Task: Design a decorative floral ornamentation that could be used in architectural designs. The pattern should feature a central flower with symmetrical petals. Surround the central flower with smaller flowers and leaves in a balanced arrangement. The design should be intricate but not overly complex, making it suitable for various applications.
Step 804:
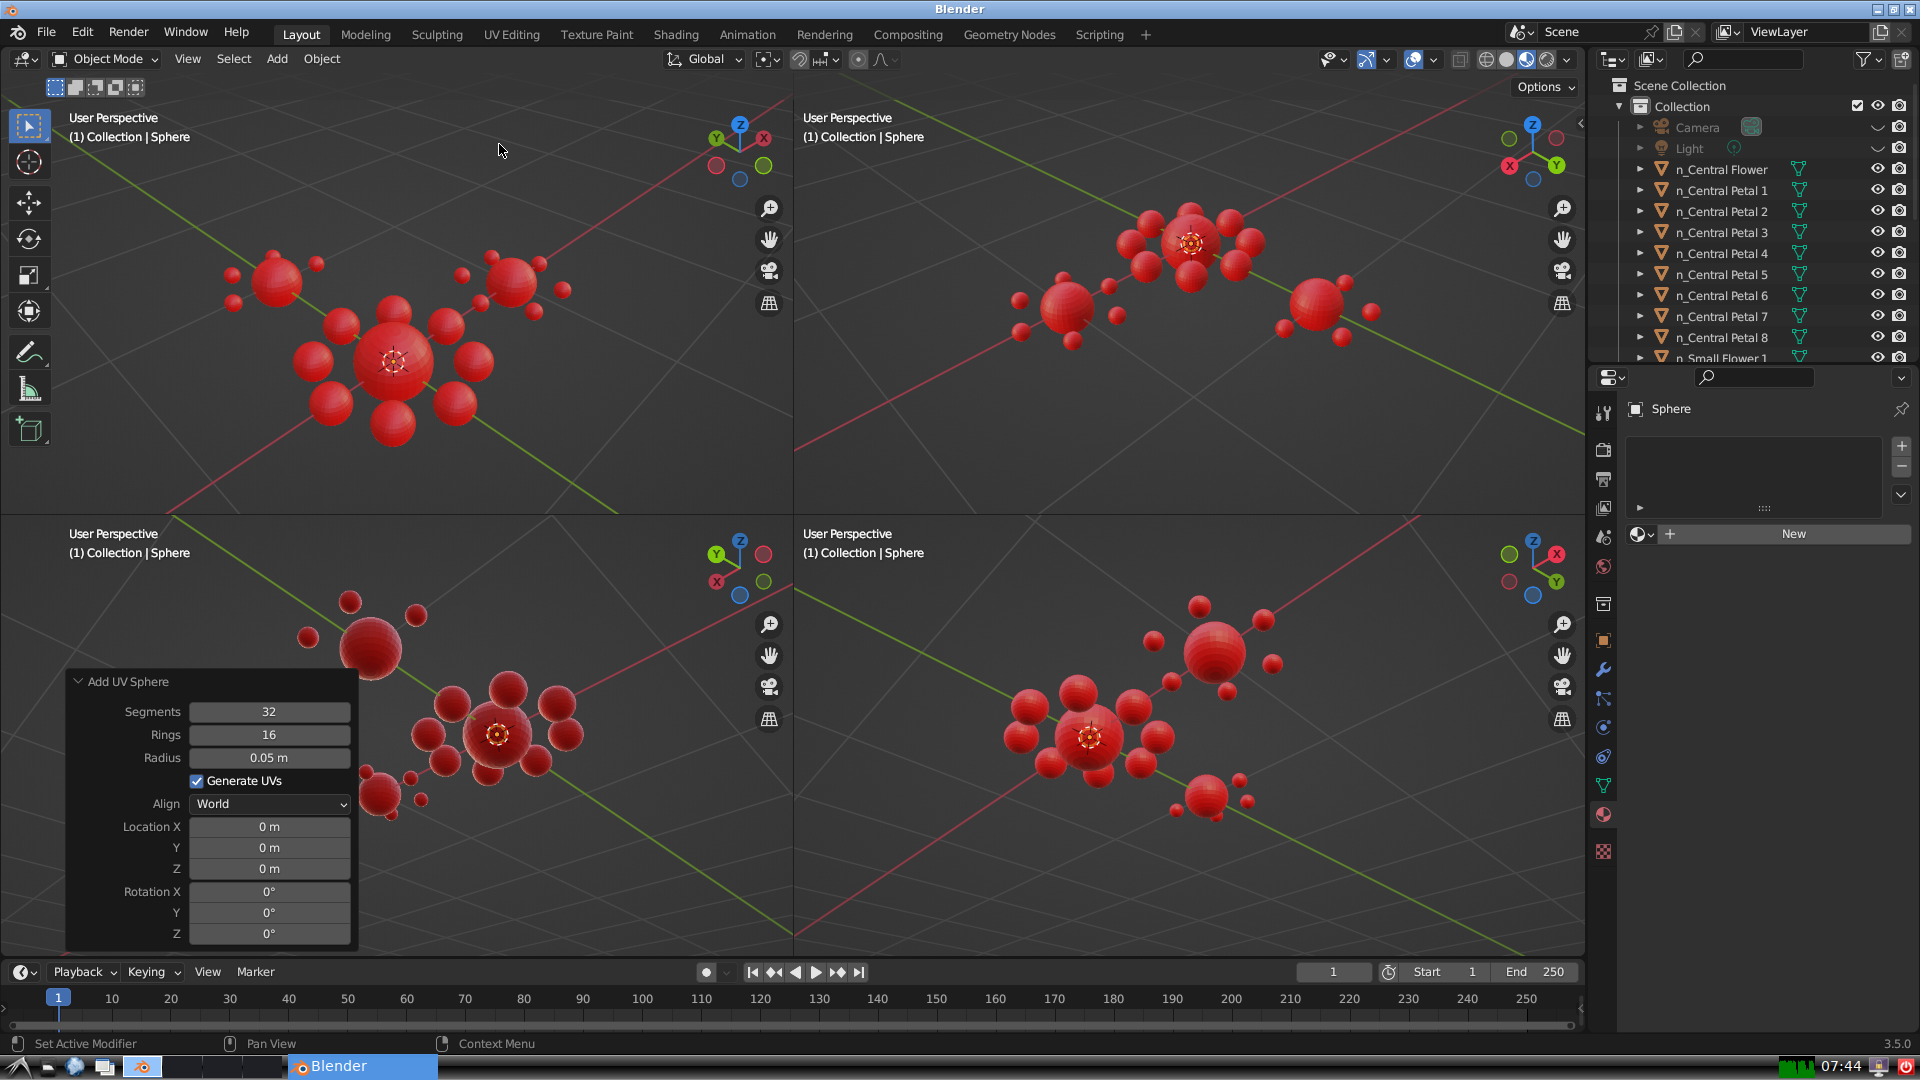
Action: {"mouse_move": [270, 758]}